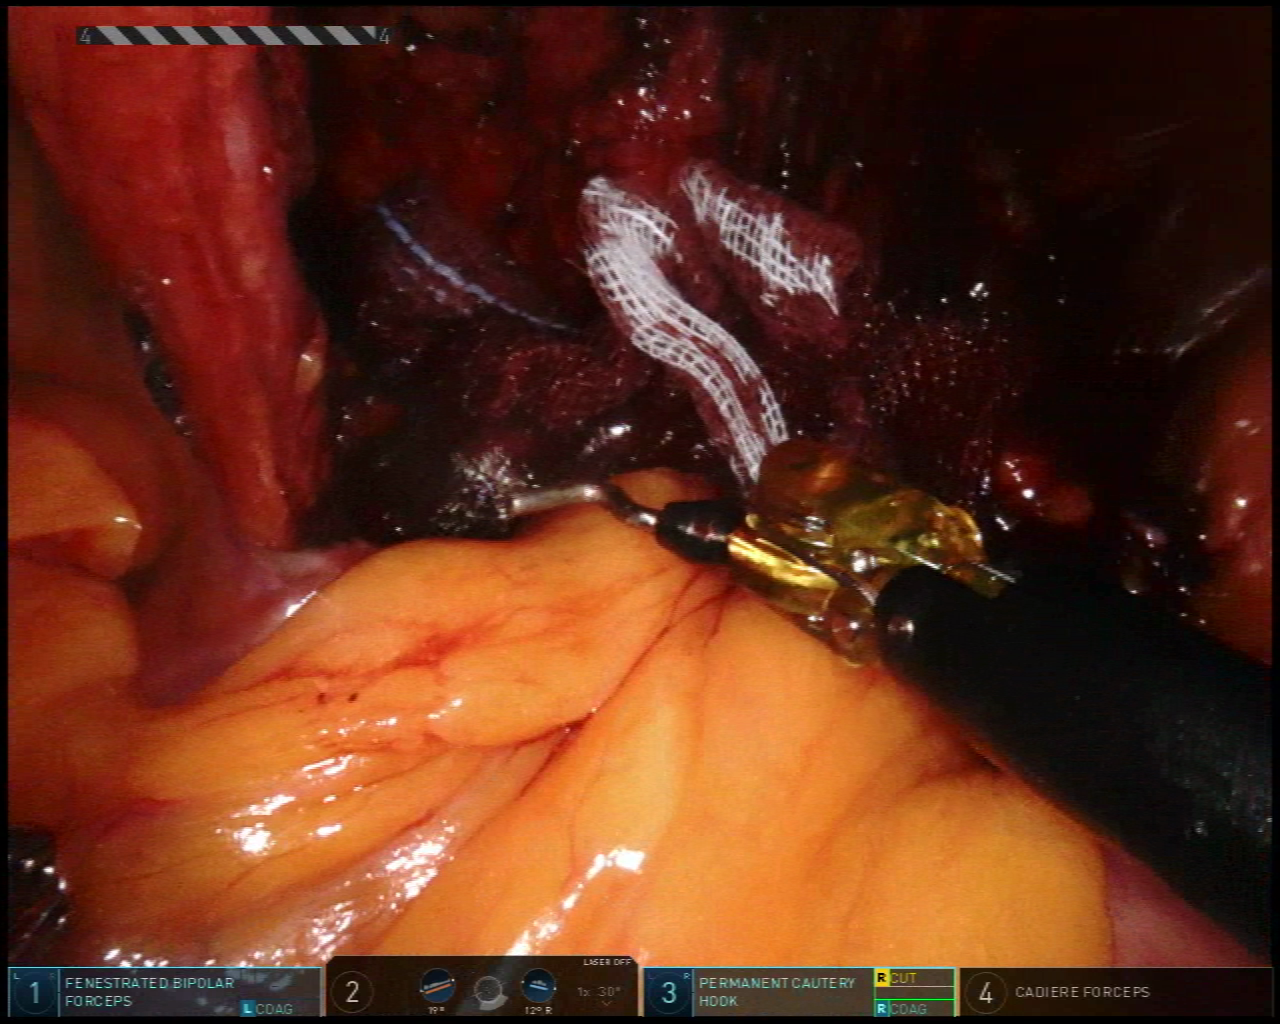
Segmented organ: intestinal_veins
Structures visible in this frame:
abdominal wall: no
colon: yes
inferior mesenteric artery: no
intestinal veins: yes
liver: no
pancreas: no
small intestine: no
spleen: no
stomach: no
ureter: no
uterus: no
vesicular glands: no